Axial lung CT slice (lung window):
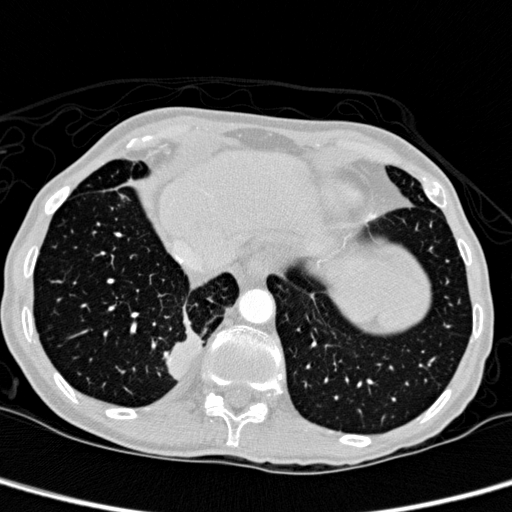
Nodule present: yes
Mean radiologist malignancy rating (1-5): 2.5